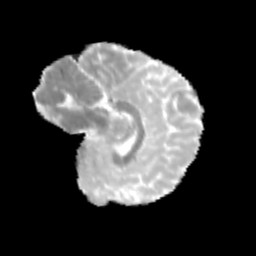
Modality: MD
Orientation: sagittal
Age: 13
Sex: female
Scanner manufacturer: siemens
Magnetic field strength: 3 T
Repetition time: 3.8 s
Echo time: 0.07 s